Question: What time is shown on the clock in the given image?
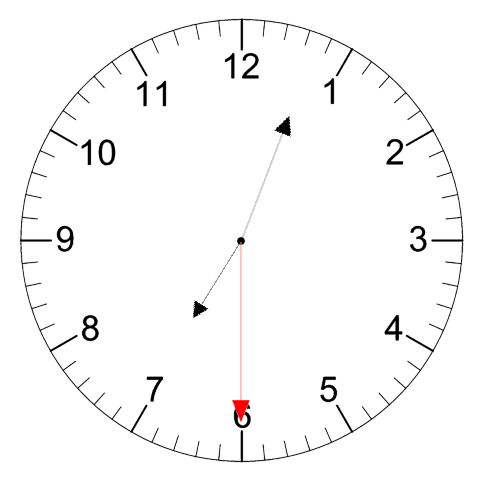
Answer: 07:03:30